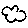
Label: cloud